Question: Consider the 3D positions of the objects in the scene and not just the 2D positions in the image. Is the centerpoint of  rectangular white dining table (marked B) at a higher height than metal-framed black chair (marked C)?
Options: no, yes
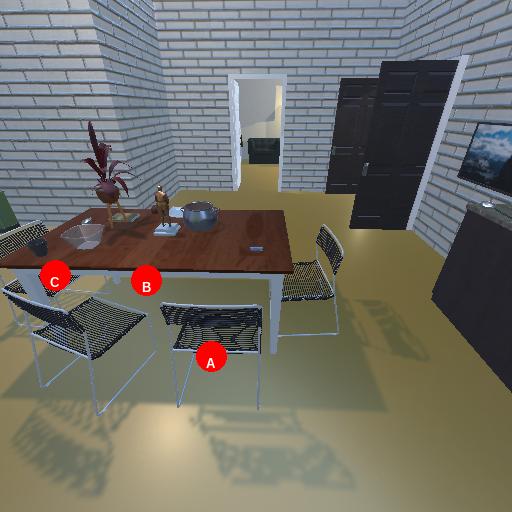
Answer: no